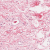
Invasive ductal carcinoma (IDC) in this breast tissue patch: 0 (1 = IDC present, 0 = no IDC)